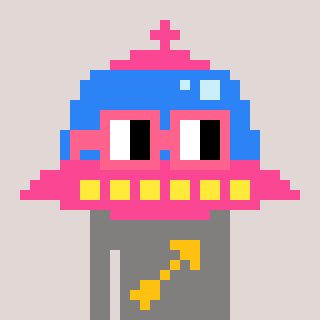
a pixel art character with square pink glasses, a ufo-shaped head and a bluegrey-colored body on a warm background